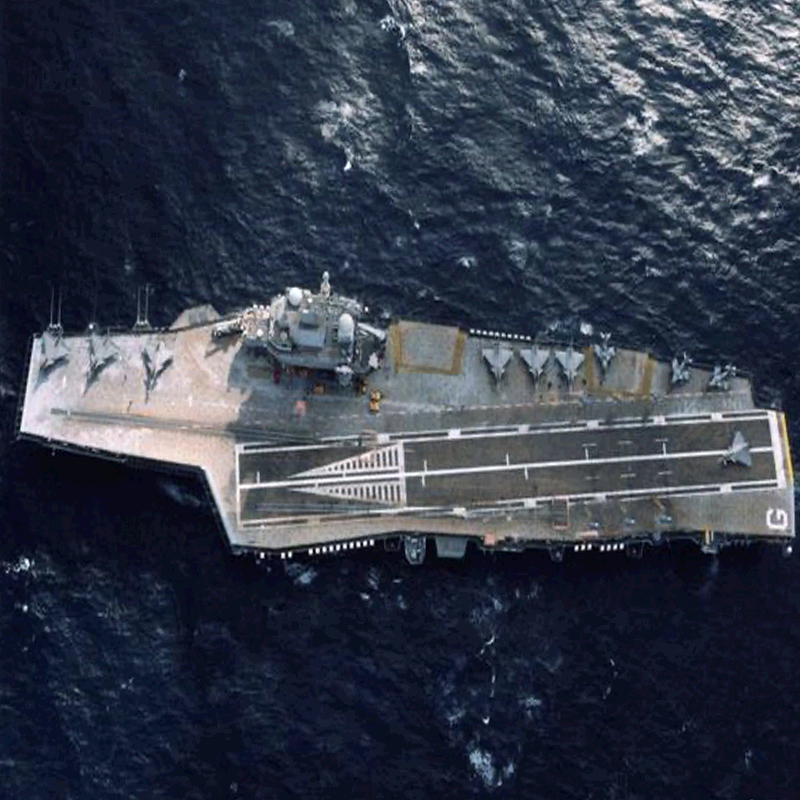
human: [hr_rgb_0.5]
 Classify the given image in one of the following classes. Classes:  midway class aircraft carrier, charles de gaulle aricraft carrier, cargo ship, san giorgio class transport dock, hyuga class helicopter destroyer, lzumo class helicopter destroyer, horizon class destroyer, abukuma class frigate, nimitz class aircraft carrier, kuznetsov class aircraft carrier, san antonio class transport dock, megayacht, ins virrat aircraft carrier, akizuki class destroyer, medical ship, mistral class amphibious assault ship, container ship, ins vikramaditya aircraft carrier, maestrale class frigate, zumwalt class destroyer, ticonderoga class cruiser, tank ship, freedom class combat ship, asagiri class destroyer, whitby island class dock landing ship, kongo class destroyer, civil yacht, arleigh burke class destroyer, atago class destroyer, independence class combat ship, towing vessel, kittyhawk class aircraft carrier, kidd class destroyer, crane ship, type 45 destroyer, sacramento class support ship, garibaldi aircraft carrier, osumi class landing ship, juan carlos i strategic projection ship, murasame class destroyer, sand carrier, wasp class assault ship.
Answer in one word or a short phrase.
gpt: Charles de Gaulle aricraft carrier